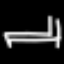
Label: bed